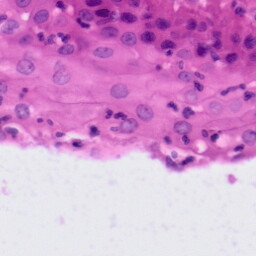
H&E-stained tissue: Tonsil